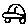
Label: car